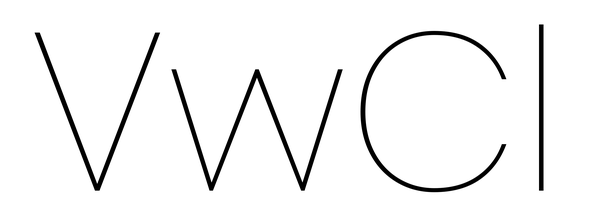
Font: Poppins-Thin